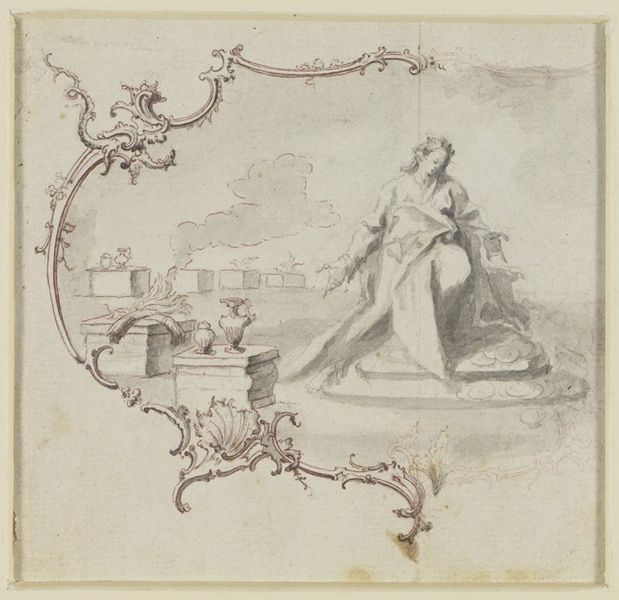
Titel: Allegorie auf die Gründung von zwölf Siedlungen durch Janus
Künstler: Paul Egell
Standort: Karlsruhe
Institution: Staatliche Kunsthalle Karlsruhe
Schlagwörter: blätter, feuer, hand, himmel, kopf, umhang, wolken, aquarell, mädchen, sitzen, äste, frau, grau, hell, kleid, skizze, stroh, säulen, zeichnung, dame, park, wolke, beige, ornament, wand, arme, barock, falten, gesicht, sockel, stein, steine, tot, bild, hände, häuser, rauch, figur, gewand, sitzend, blatt, girlande, rokoko, amphore, garten, henkel, krug, ranken, skulptur, vase, studie, thron, floral, ornamente, verzierung, maler, vasen, stufen, podest, geneigt, gefäß, buch, brennen, geld, denkmal, druck, radierung, kreise, bleistift, fliese, kachel, entwurf, kunst, göttin, altar, ranke, karaffe, schnörkel, krüge, quader, venus, plan, platten, königin, opfer, fresko, pokal, vorlage, heilig, maria, gefäße, urne, hnd, podeste, rocaille, altäre, deckenfresko, opfergabe, ranke+ornament